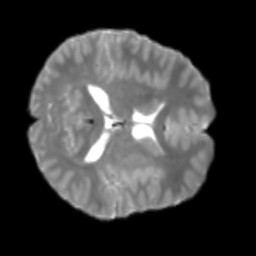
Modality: T2w
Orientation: axial
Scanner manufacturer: siemens
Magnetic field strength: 3 T
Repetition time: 4 s
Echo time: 0.0594 s